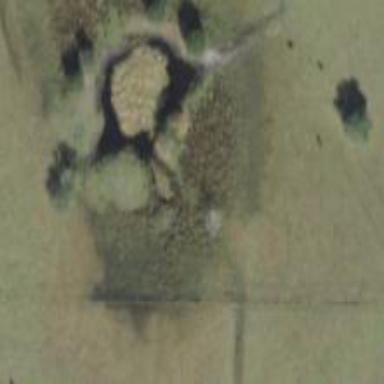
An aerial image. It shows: Marsh wetland.